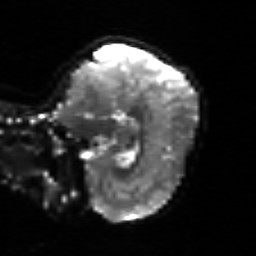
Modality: sbref
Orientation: sagittal
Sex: female
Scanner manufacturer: siemens
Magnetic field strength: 3 T
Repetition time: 5 s
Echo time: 0.0694 s